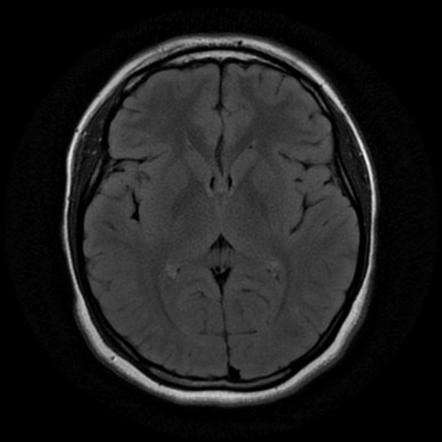
Label: notumor